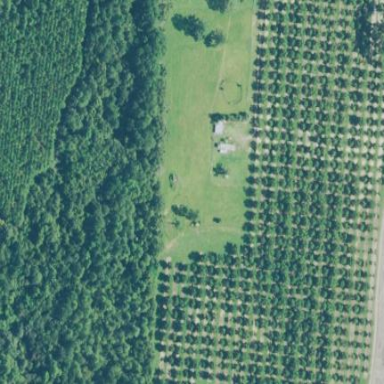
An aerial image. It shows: Orchard.